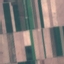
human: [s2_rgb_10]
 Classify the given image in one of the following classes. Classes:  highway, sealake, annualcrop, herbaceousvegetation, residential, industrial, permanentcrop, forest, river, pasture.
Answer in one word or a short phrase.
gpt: AnnualCrop